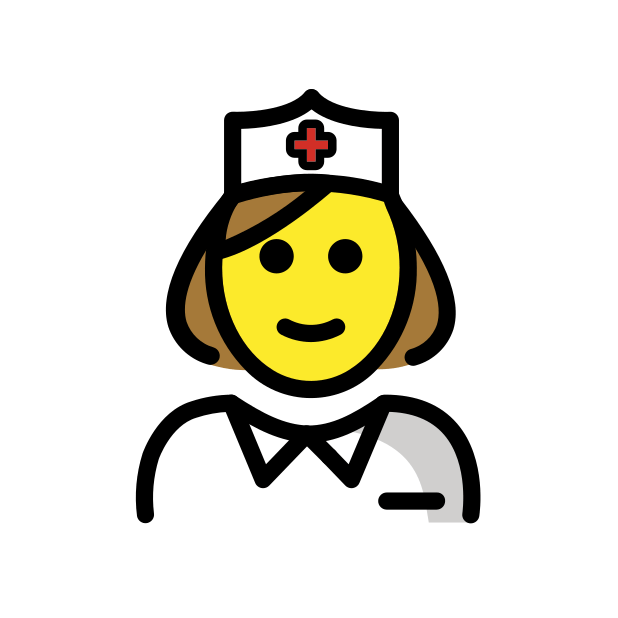
female nurse